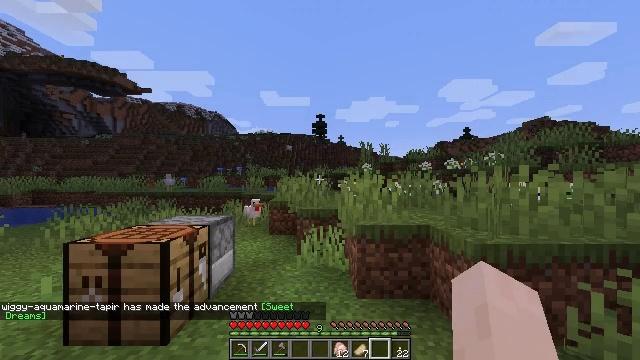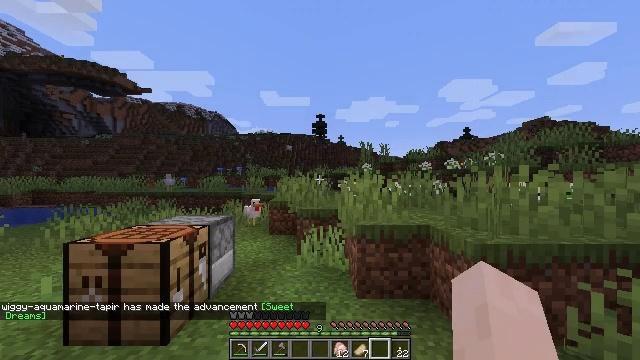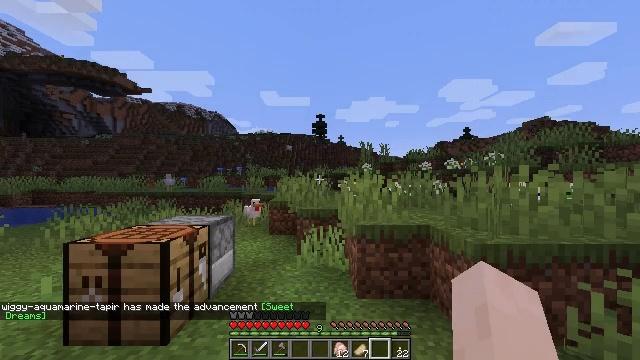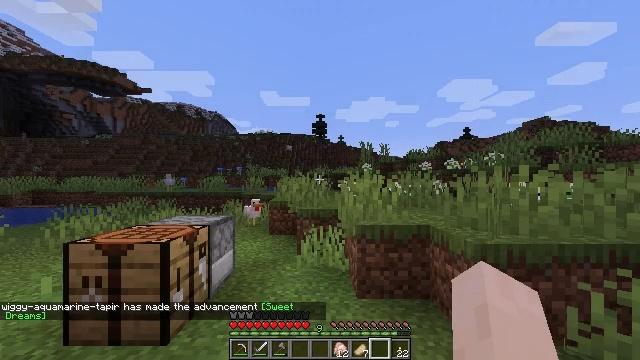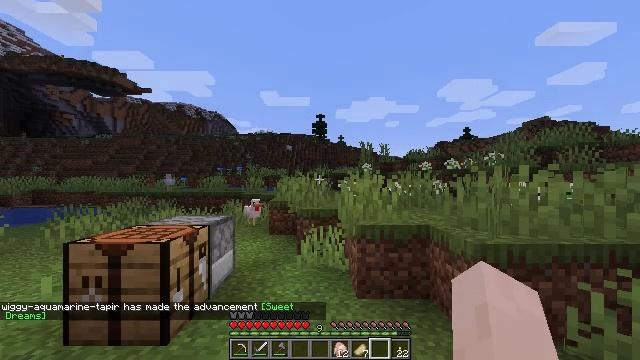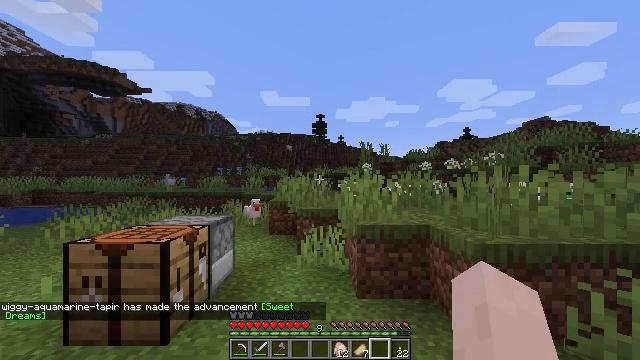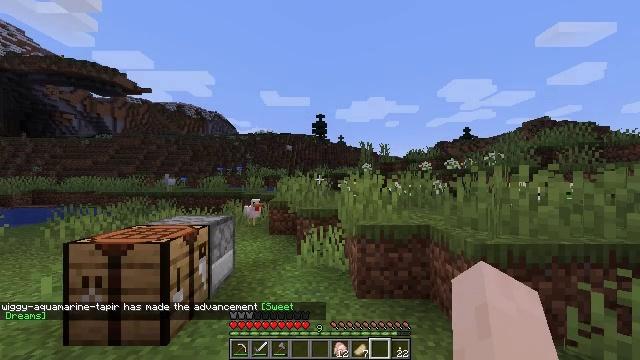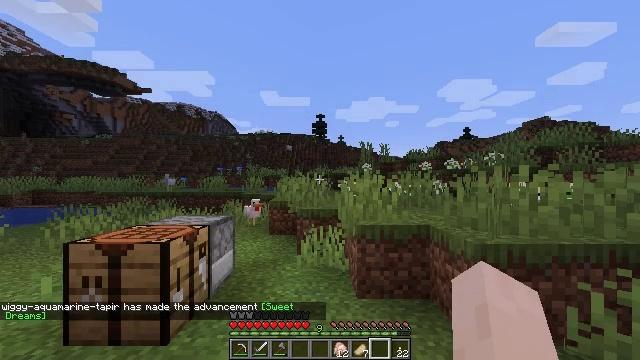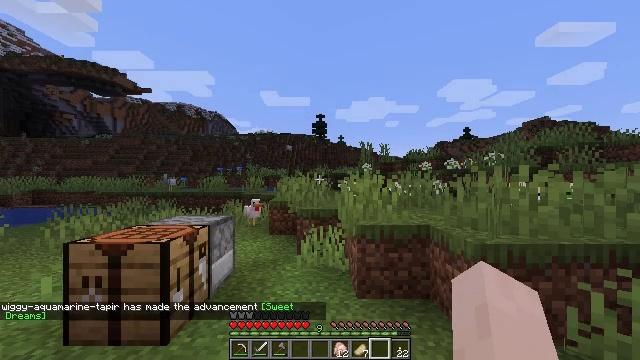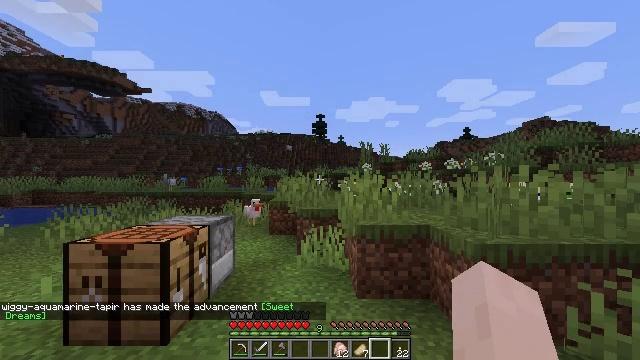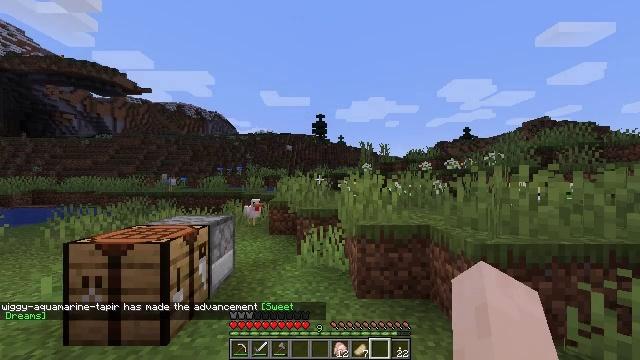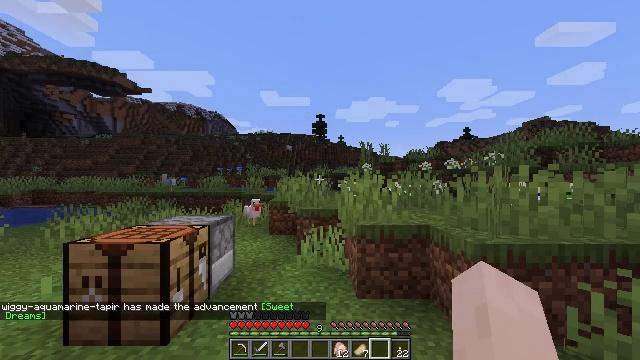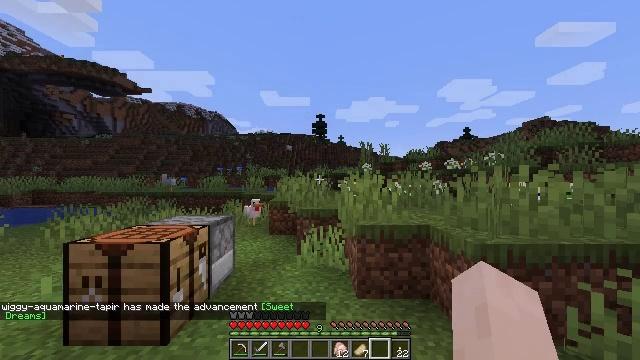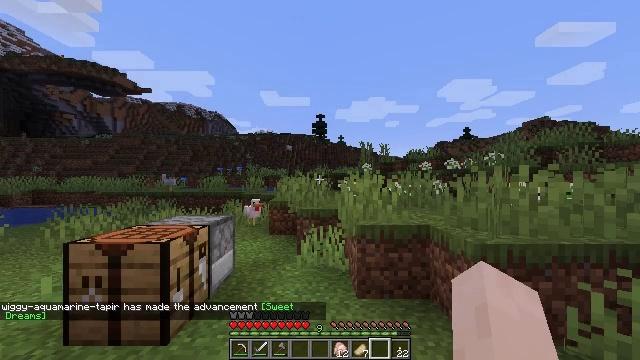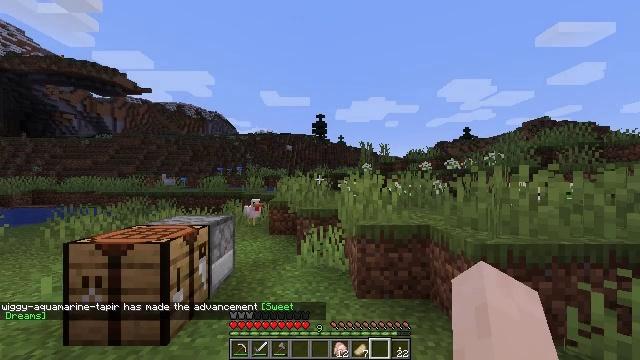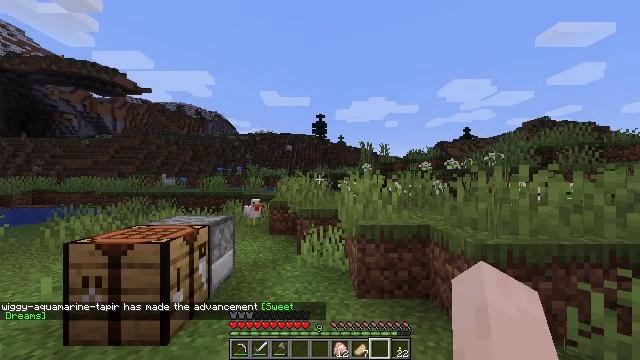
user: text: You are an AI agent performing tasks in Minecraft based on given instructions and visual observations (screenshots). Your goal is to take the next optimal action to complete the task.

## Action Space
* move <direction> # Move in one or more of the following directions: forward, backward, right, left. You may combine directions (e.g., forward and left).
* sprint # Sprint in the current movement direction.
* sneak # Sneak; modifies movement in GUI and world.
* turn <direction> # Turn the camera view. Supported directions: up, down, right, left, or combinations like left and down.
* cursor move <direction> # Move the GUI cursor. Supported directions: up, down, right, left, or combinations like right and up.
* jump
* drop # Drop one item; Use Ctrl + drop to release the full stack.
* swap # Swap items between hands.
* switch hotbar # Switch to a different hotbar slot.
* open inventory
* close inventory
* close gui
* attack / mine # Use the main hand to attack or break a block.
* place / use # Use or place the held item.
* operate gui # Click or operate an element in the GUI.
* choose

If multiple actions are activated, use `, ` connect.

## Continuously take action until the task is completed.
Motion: motion action
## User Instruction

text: Combat the chicken.
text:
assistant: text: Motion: no_op
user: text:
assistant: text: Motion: no_op
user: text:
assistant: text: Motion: no_op
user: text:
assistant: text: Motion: no_op
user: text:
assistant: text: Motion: no_op
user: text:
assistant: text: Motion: no_op
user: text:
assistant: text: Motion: no_op
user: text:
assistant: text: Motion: no_op
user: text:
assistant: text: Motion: no_op
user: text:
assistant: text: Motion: no_op
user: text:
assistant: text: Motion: no_op
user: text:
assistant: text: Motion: no_op
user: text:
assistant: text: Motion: no_op
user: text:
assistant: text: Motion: no_op
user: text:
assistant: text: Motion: no_op
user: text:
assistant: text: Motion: no_op
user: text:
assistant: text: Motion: no_op
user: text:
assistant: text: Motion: no_op
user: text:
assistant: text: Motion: no_op
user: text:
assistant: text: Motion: no_op
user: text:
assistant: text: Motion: no_op
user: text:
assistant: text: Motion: no_op
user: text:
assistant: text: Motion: no_op
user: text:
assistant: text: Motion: no_op
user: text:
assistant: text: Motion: no_op
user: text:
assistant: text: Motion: no_op
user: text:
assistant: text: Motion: no_op
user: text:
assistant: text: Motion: no_op
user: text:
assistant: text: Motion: no_op
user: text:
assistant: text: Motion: no_op